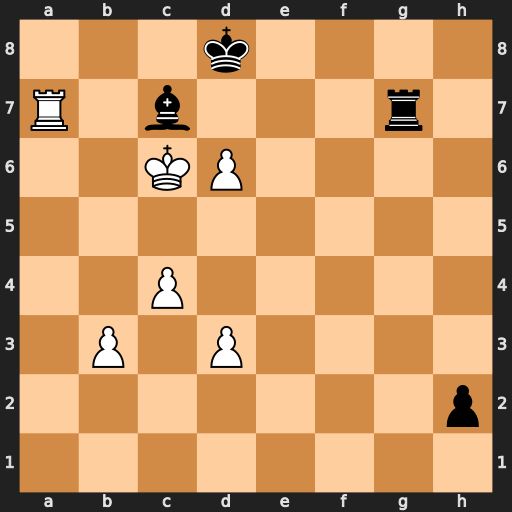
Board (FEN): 3k4/R1b3r1/2KP4/8/2P5/1P1P4/7p/8
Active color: w
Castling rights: -
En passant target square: -
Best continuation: Ra8+ Bb8 Rxb8#